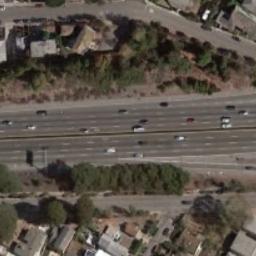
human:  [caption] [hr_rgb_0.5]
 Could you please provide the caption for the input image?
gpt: A straight freeway goes through the residential area and many trees are on both sides of the freeway .

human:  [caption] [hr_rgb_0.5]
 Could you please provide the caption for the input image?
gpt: There are many buildings and roads and green plants on both sides of the freeway, And there are many cars on the freeway .

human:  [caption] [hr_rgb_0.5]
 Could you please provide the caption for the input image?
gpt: The freeway is next to some houses with some cars .

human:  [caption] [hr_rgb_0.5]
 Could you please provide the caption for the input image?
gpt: There is wasteland beside the highway .

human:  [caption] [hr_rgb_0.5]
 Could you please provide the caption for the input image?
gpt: There are some bushes and bare land beside the freeway .